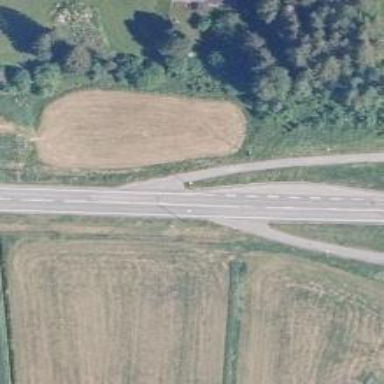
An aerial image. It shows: Asphalt trunk highway.